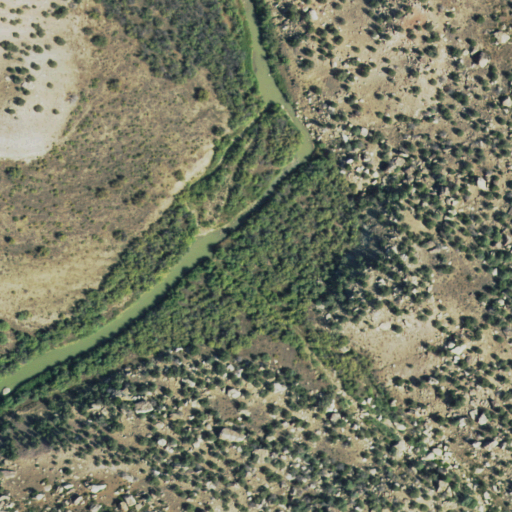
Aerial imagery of valley in Colorado named Henry George Canyon containing shrub, grassland, open water, open development, and herbaceous wetlands